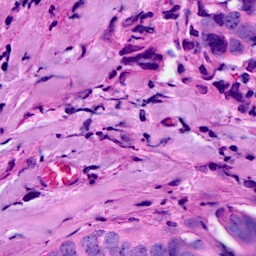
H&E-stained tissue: Breast